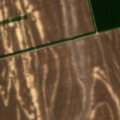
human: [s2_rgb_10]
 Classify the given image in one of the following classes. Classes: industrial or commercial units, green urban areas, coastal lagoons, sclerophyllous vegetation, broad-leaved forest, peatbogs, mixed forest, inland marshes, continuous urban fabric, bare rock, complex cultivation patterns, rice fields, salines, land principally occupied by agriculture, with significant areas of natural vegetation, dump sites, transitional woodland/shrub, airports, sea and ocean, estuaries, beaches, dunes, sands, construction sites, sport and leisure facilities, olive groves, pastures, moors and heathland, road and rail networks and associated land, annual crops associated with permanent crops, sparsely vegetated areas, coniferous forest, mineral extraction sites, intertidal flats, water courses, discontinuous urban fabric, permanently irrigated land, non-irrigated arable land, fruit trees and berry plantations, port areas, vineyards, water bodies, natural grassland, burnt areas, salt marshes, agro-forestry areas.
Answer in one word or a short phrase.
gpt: non-irrigated arable land